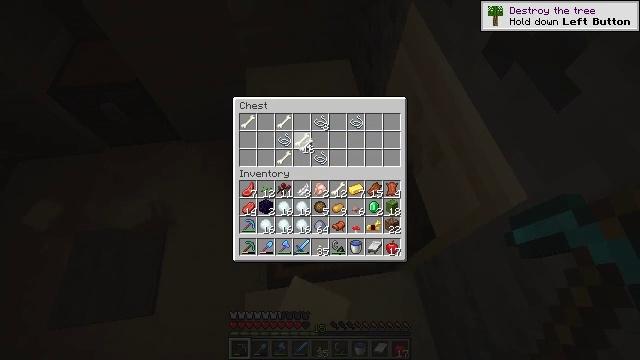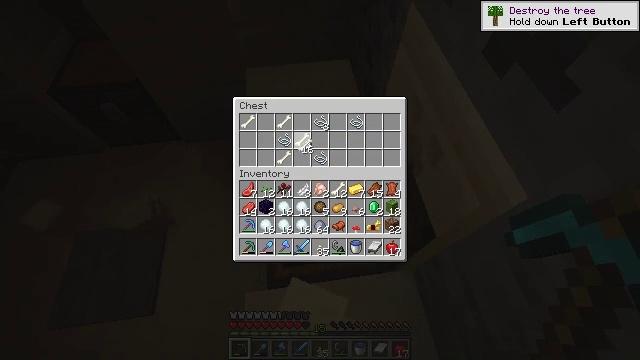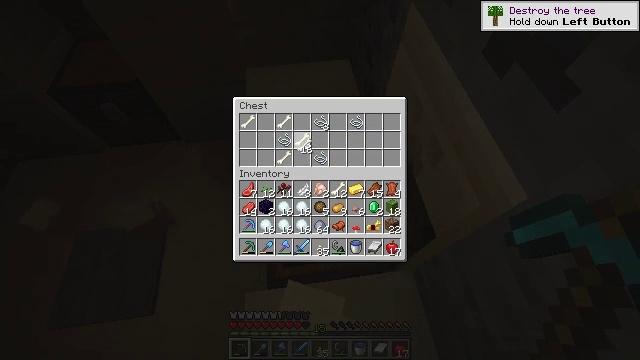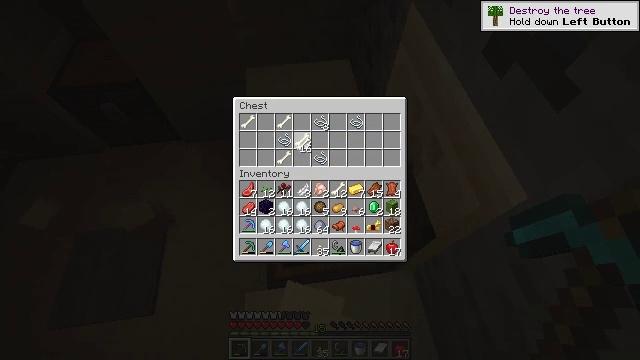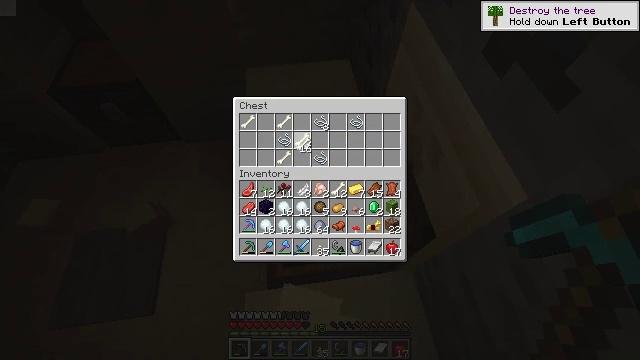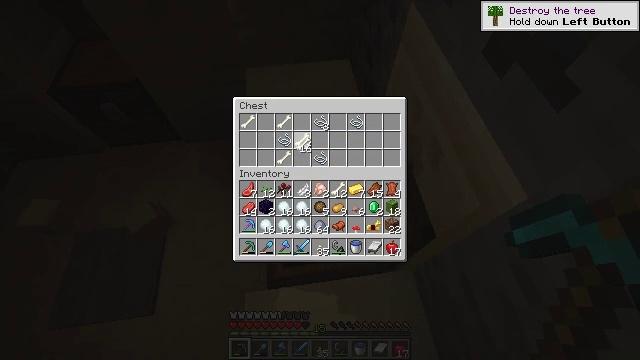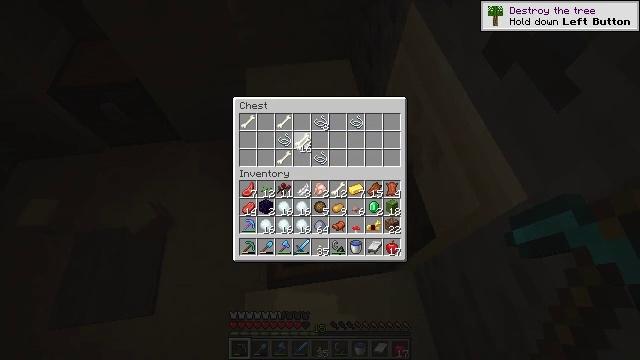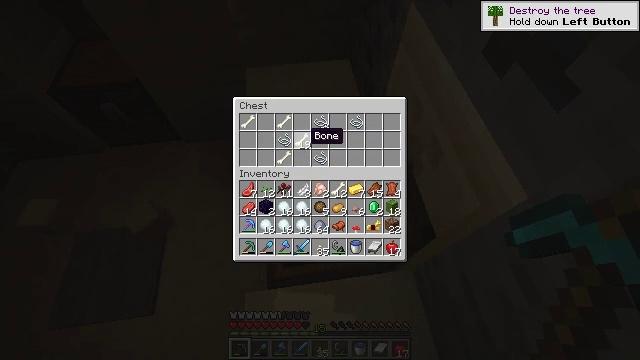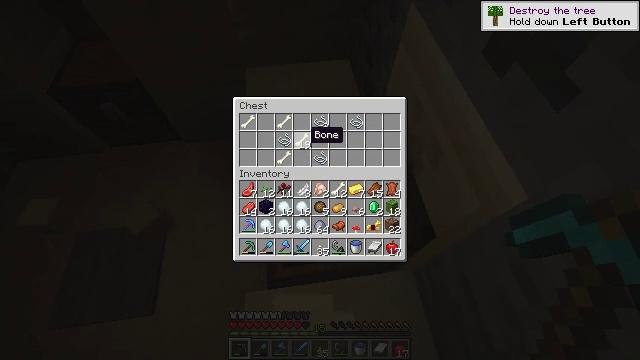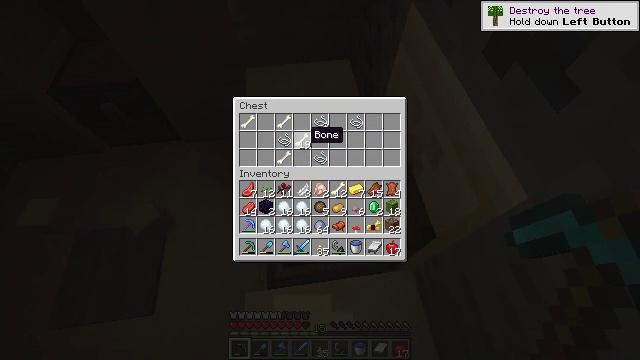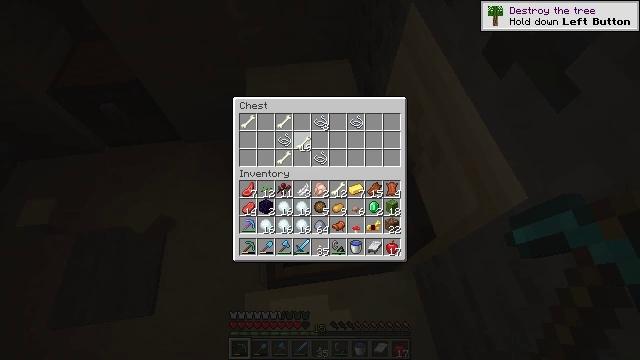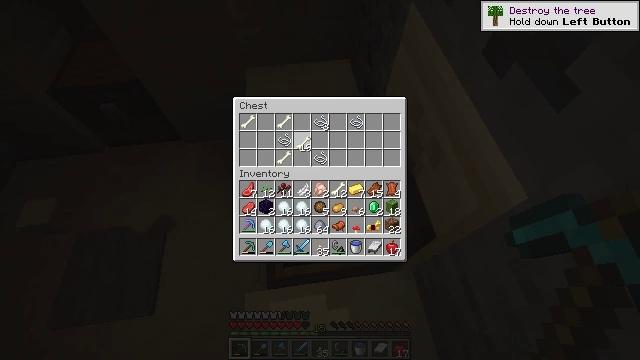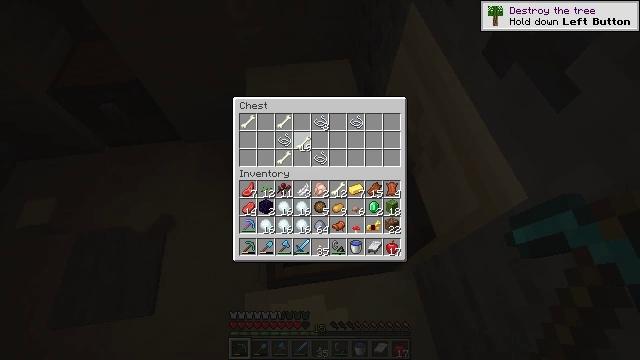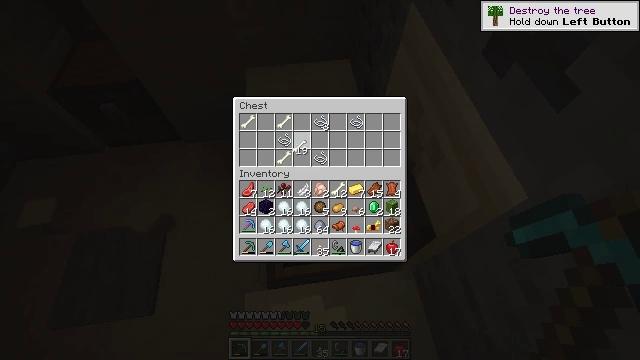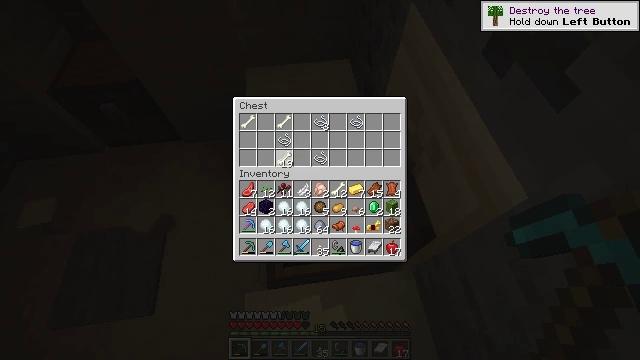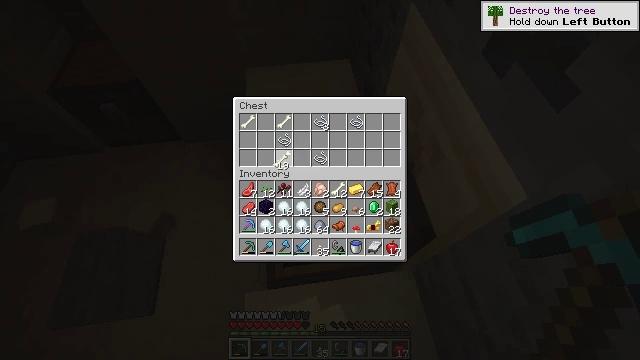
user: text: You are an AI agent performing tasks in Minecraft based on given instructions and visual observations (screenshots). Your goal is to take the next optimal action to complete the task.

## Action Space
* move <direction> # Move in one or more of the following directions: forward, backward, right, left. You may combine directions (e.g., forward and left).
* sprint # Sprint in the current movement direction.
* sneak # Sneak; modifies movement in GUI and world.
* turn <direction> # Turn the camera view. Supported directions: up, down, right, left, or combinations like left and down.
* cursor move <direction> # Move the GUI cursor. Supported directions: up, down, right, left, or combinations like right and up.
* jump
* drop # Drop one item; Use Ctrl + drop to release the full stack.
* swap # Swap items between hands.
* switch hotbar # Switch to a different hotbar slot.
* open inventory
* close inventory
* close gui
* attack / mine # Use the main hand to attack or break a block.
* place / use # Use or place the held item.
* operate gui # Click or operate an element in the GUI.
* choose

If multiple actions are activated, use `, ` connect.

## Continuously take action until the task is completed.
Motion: motion action
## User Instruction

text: Gather cut sandstone from the structure.
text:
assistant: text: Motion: no_op
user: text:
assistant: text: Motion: no_op
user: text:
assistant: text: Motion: operate gui
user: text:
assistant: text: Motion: operate gui
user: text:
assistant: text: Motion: operate gui
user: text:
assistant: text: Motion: operate gui
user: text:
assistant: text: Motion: no_op
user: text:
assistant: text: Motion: no_op
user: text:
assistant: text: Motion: no_op
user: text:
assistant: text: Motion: operate gui
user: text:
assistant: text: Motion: operate gui
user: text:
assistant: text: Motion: operate gui
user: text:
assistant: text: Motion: no_op
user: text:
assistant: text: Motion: cursor move left and down
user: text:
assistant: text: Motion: no_op
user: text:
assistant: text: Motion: no_op
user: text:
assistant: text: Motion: no_op
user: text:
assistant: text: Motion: operate gui
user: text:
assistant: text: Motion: operate gui
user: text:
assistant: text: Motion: operate gui
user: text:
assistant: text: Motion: operate gui
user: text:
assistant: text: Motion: no_op
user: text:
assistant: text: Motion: no_op
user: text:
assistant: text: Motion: no_op
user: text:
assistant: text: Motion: operate gui
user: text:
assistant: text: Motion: operate gui
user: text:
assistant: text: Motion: operate gui
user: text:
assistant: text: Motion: no_op
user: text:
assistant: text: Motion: cursor move up
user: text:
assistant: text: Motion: cursor move up